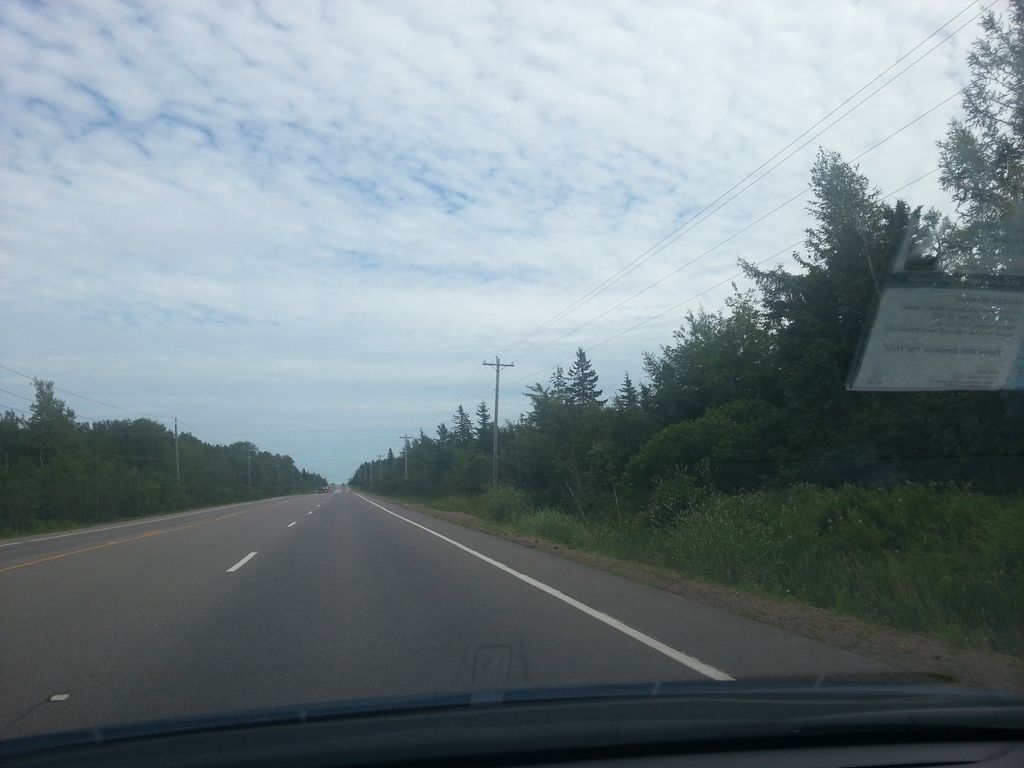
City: charlottetown